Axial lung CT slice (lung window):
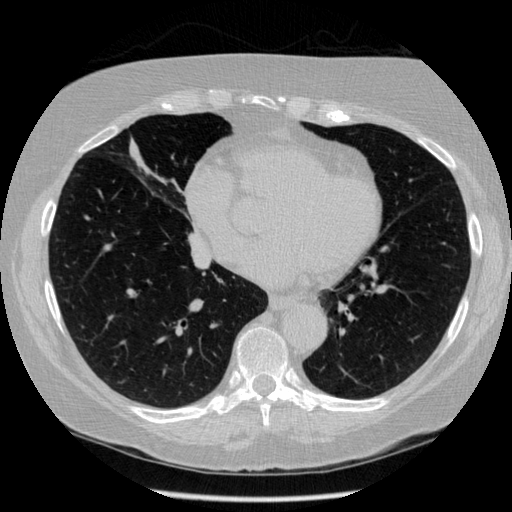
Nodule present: no